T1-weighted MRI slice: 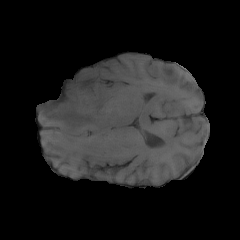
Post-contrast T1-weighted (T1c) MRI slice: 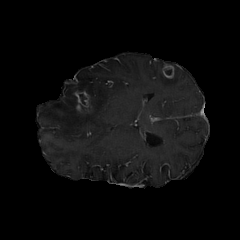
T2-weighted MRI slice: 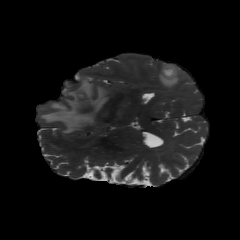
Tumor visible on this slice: yes